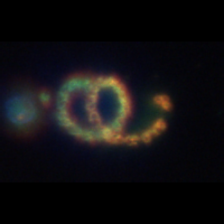
Taxon: Chaetoceros
Group: Diatoms